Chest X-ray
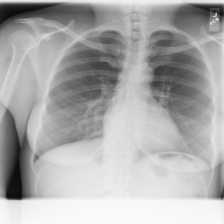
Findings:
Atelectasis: negative
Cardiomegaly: negative
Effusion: negative
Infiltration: negative
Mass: negative
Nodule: negative
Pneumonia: negative
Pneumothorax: negative
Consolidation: negative
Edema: negative
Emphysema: negative
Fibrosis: negative
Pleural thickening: negative
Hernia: negative